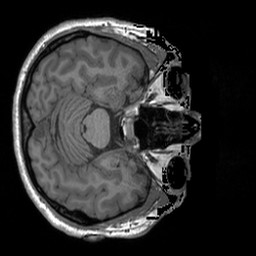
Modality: T1w
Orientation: axial
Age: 37
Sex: male
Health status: healthy
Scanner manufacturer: siemens
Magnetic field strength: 3 T
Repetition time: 1.9 s
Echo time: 0.00252 s